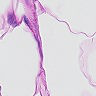
Metastatic tissue present: no